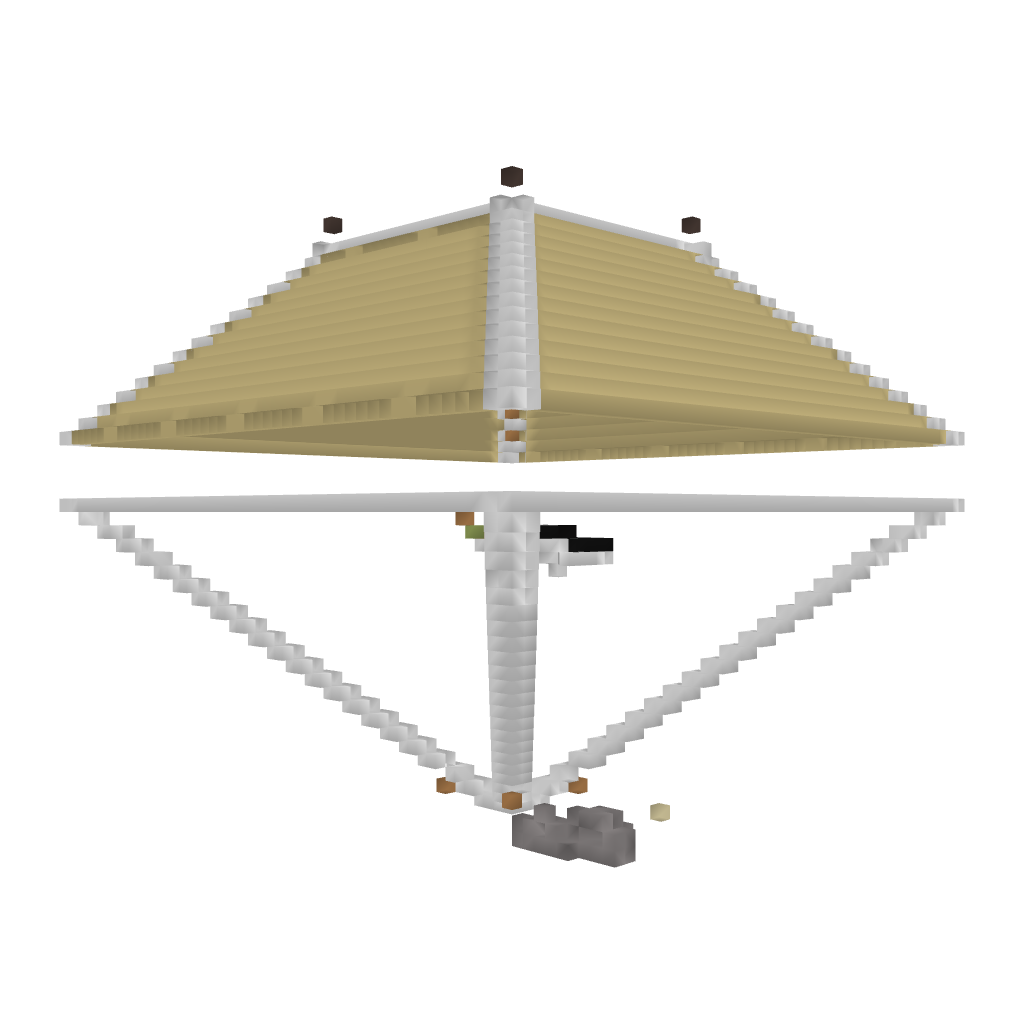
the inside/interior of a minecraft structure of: PvP arena